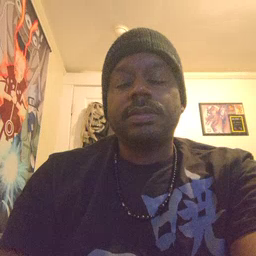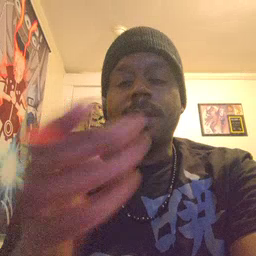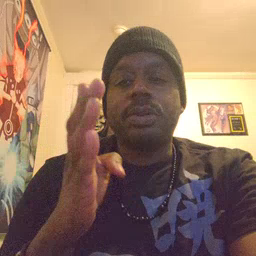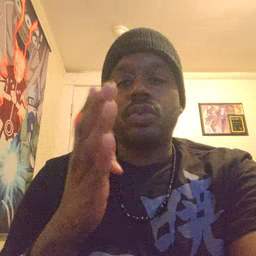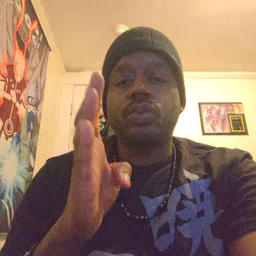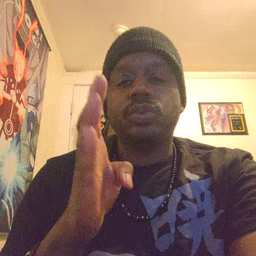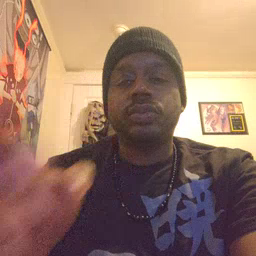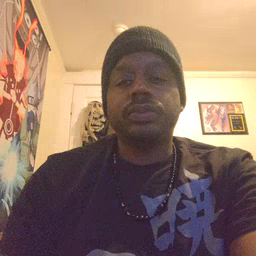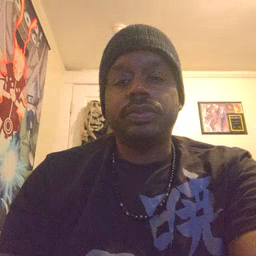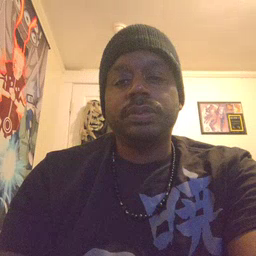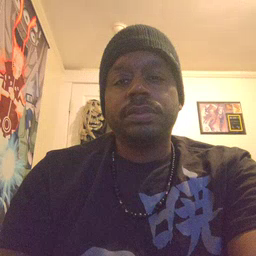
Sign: blue